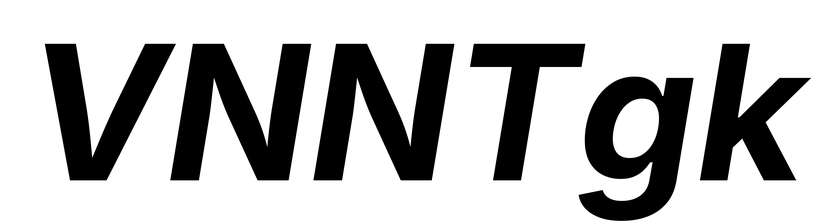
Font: Inter-Italic_Bold_Italic